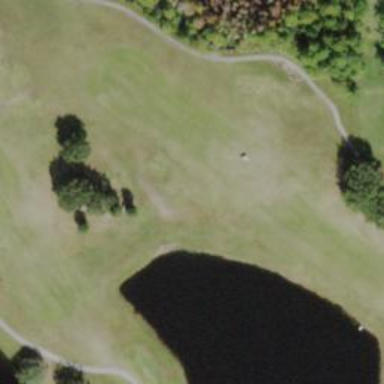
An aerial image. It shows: View of golf hole.